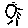
Label: sun